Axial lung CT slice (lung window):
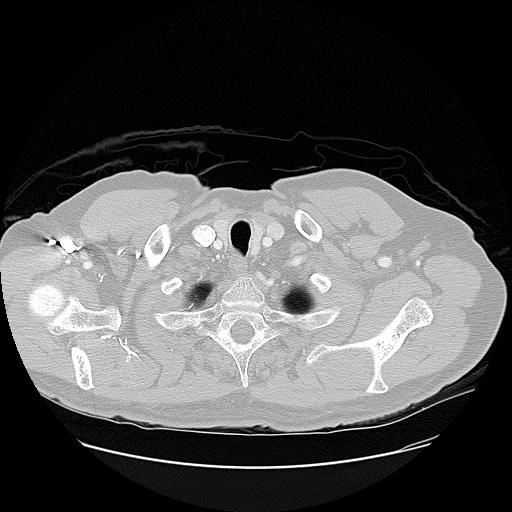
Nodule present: no